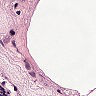
Metastatic tissue present: no